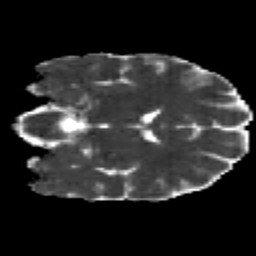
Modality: MD
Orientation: coronal
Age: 36
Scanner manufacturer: siemens
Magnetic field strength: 3 T
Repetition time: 2.2 s
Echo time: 0.084 s